Question: I am trying to achieve this style of TOC of an iPad on an Android app.

The toc's can be swiped back in to the screen and multiple levels are visible at once.
I think there is a similar concept with the new Evernote app -but I am not sure how to start with this. How can I achieve this? Is it as simple as just multiple viewpagers?
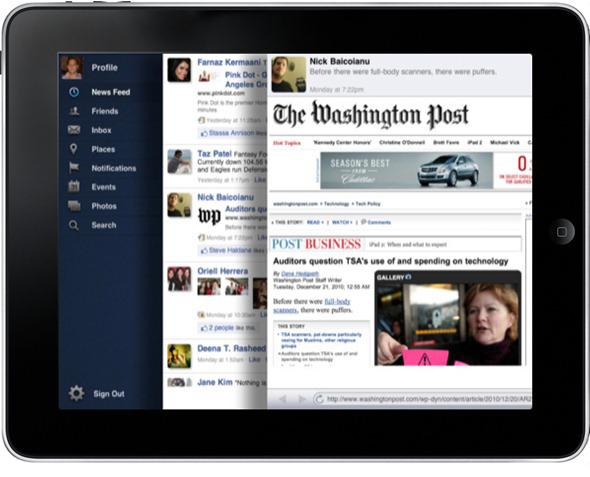
Answer: This is what you are looking for, it does exactly what you need:
<URL>